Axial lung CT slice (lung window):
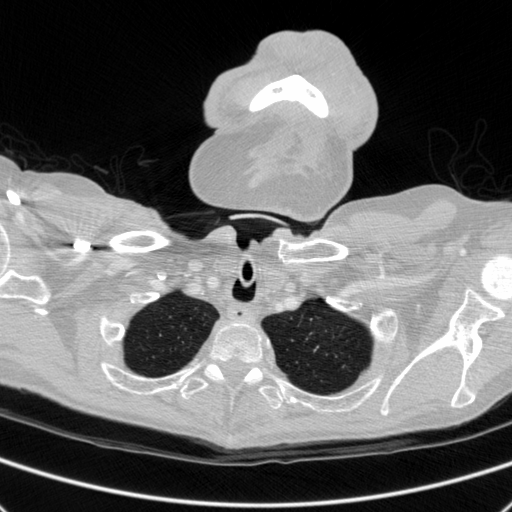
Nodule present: no